Field crop: tomato
Growth stage: 2
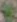
Species: solanum